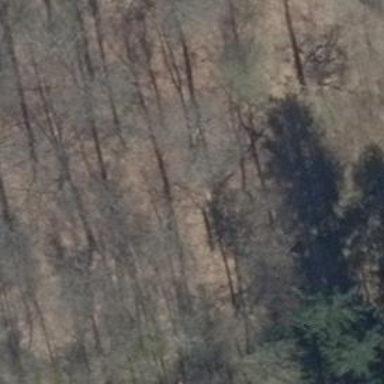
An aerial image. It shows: Hunting stand.